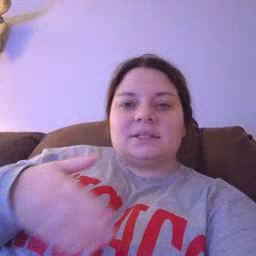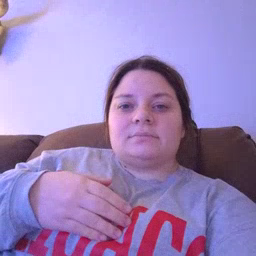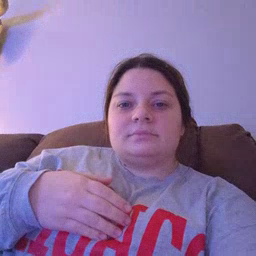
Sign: jeans